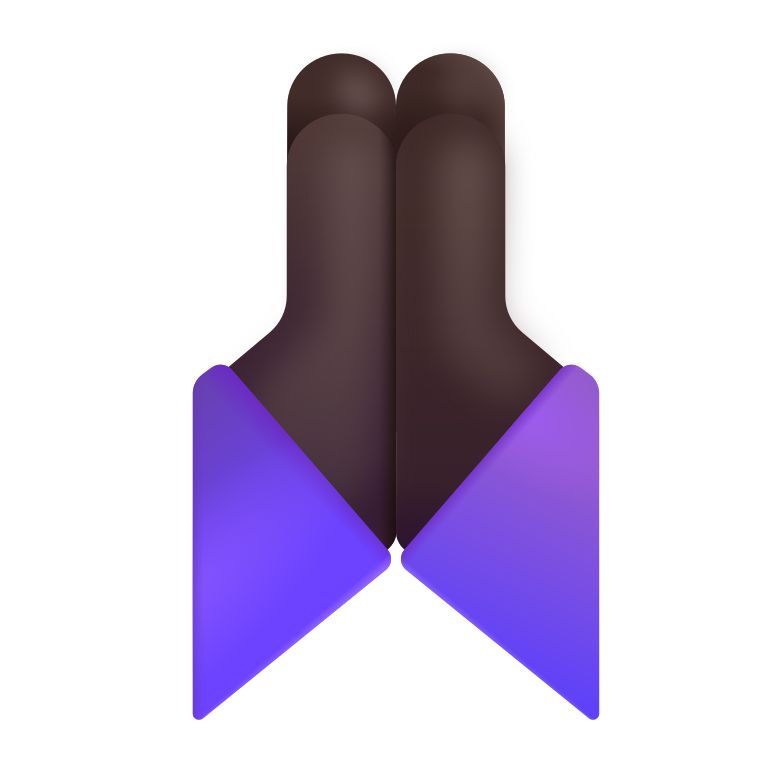
folded hands color dark